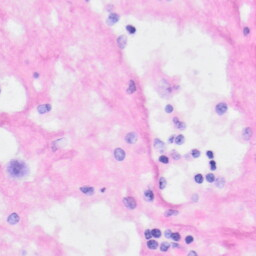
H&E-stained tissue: Kidney